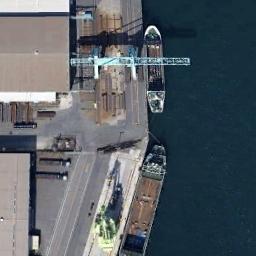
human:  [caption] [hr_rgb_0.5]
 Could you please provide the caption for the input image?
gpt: The two ships are docked at the dock and some buildings are on the bank .

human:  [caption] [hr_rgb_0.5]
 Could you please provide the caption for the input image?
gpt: There are several ships of different sizes beside the ship .

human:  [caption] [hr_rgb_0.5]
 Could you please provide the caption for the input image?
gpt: Two light blue general cargo ships docked at the dock .

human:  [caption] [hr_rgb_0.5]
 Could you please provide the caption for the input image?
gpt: There are two ships in the blue water on the shore .

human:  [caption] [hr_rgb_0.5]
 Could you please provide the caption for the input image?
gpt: There are two ships at the harbor with some buildings .